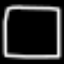
Label: square